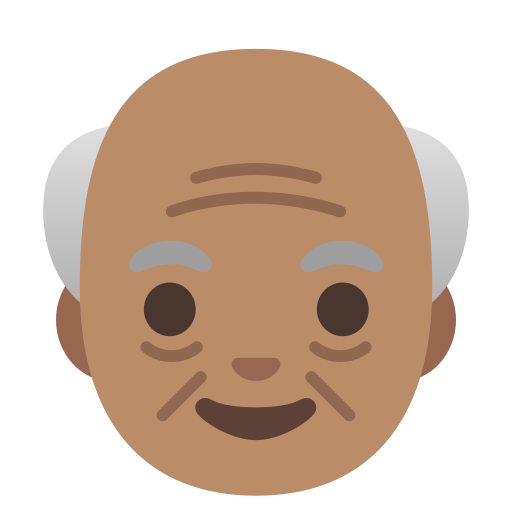
Emoji: 👴🏽